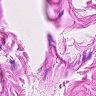
Metastatic tissue present: no